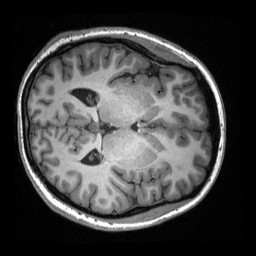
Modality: T1w
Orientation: axial
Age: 20
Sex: female
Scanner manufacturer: siemens
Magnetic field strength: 3 T
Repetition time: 2.3 s
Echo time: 0.00308 s